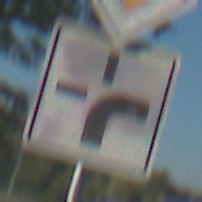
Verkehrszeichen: VerlaufVorfahrtsstrasse3
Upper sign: Vorfahrtsstrasse
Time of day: MorningAfternoon
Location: Outdoor (Urban)
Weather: Clear
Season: NotSpecified
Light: Natural